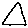
Label: triangle